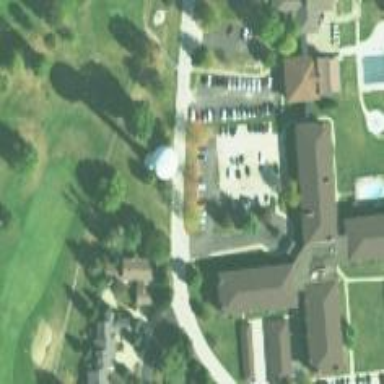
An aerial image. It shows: Water tower that is man-made.